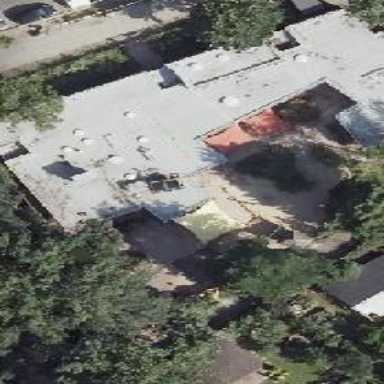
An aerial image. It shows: Flat-roofed kindergarten building.